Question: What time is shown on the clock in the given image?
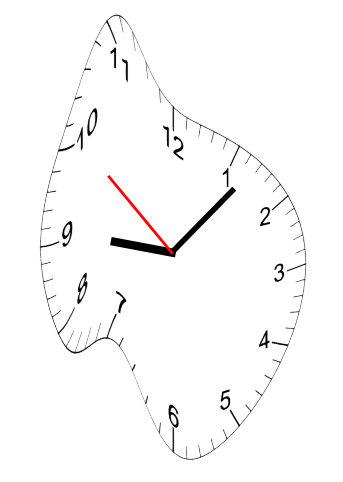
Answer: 09:06:51